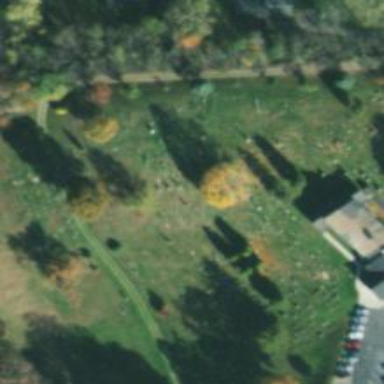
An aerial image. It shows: Cemetery.